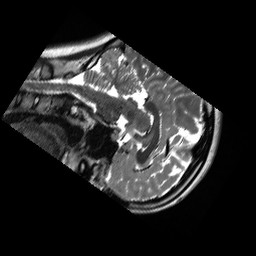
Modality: T2w
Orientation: sagittal
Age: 18
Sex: female